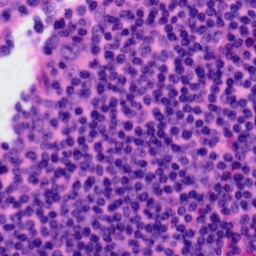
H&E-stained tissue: Tonsil